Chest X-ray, PA view. Patient: 26 years old, sex M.
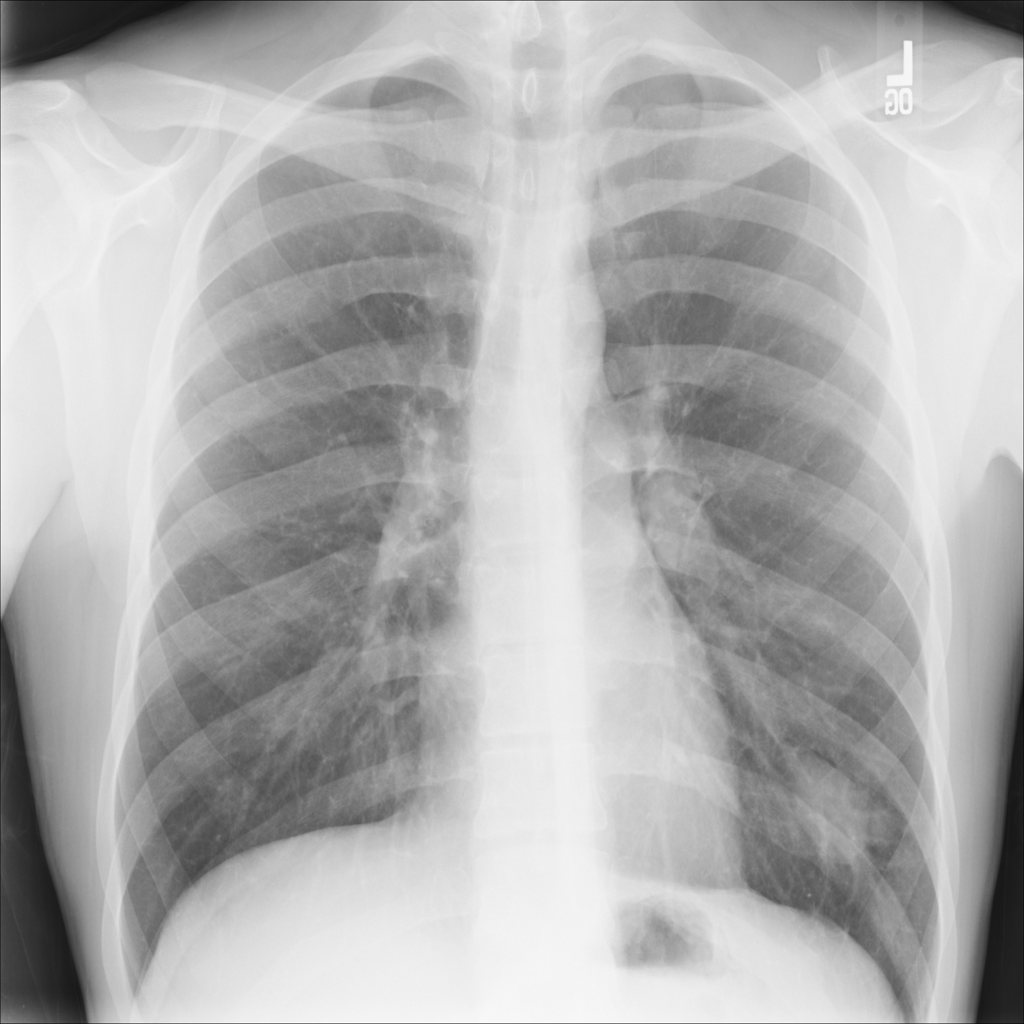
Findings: No Finding